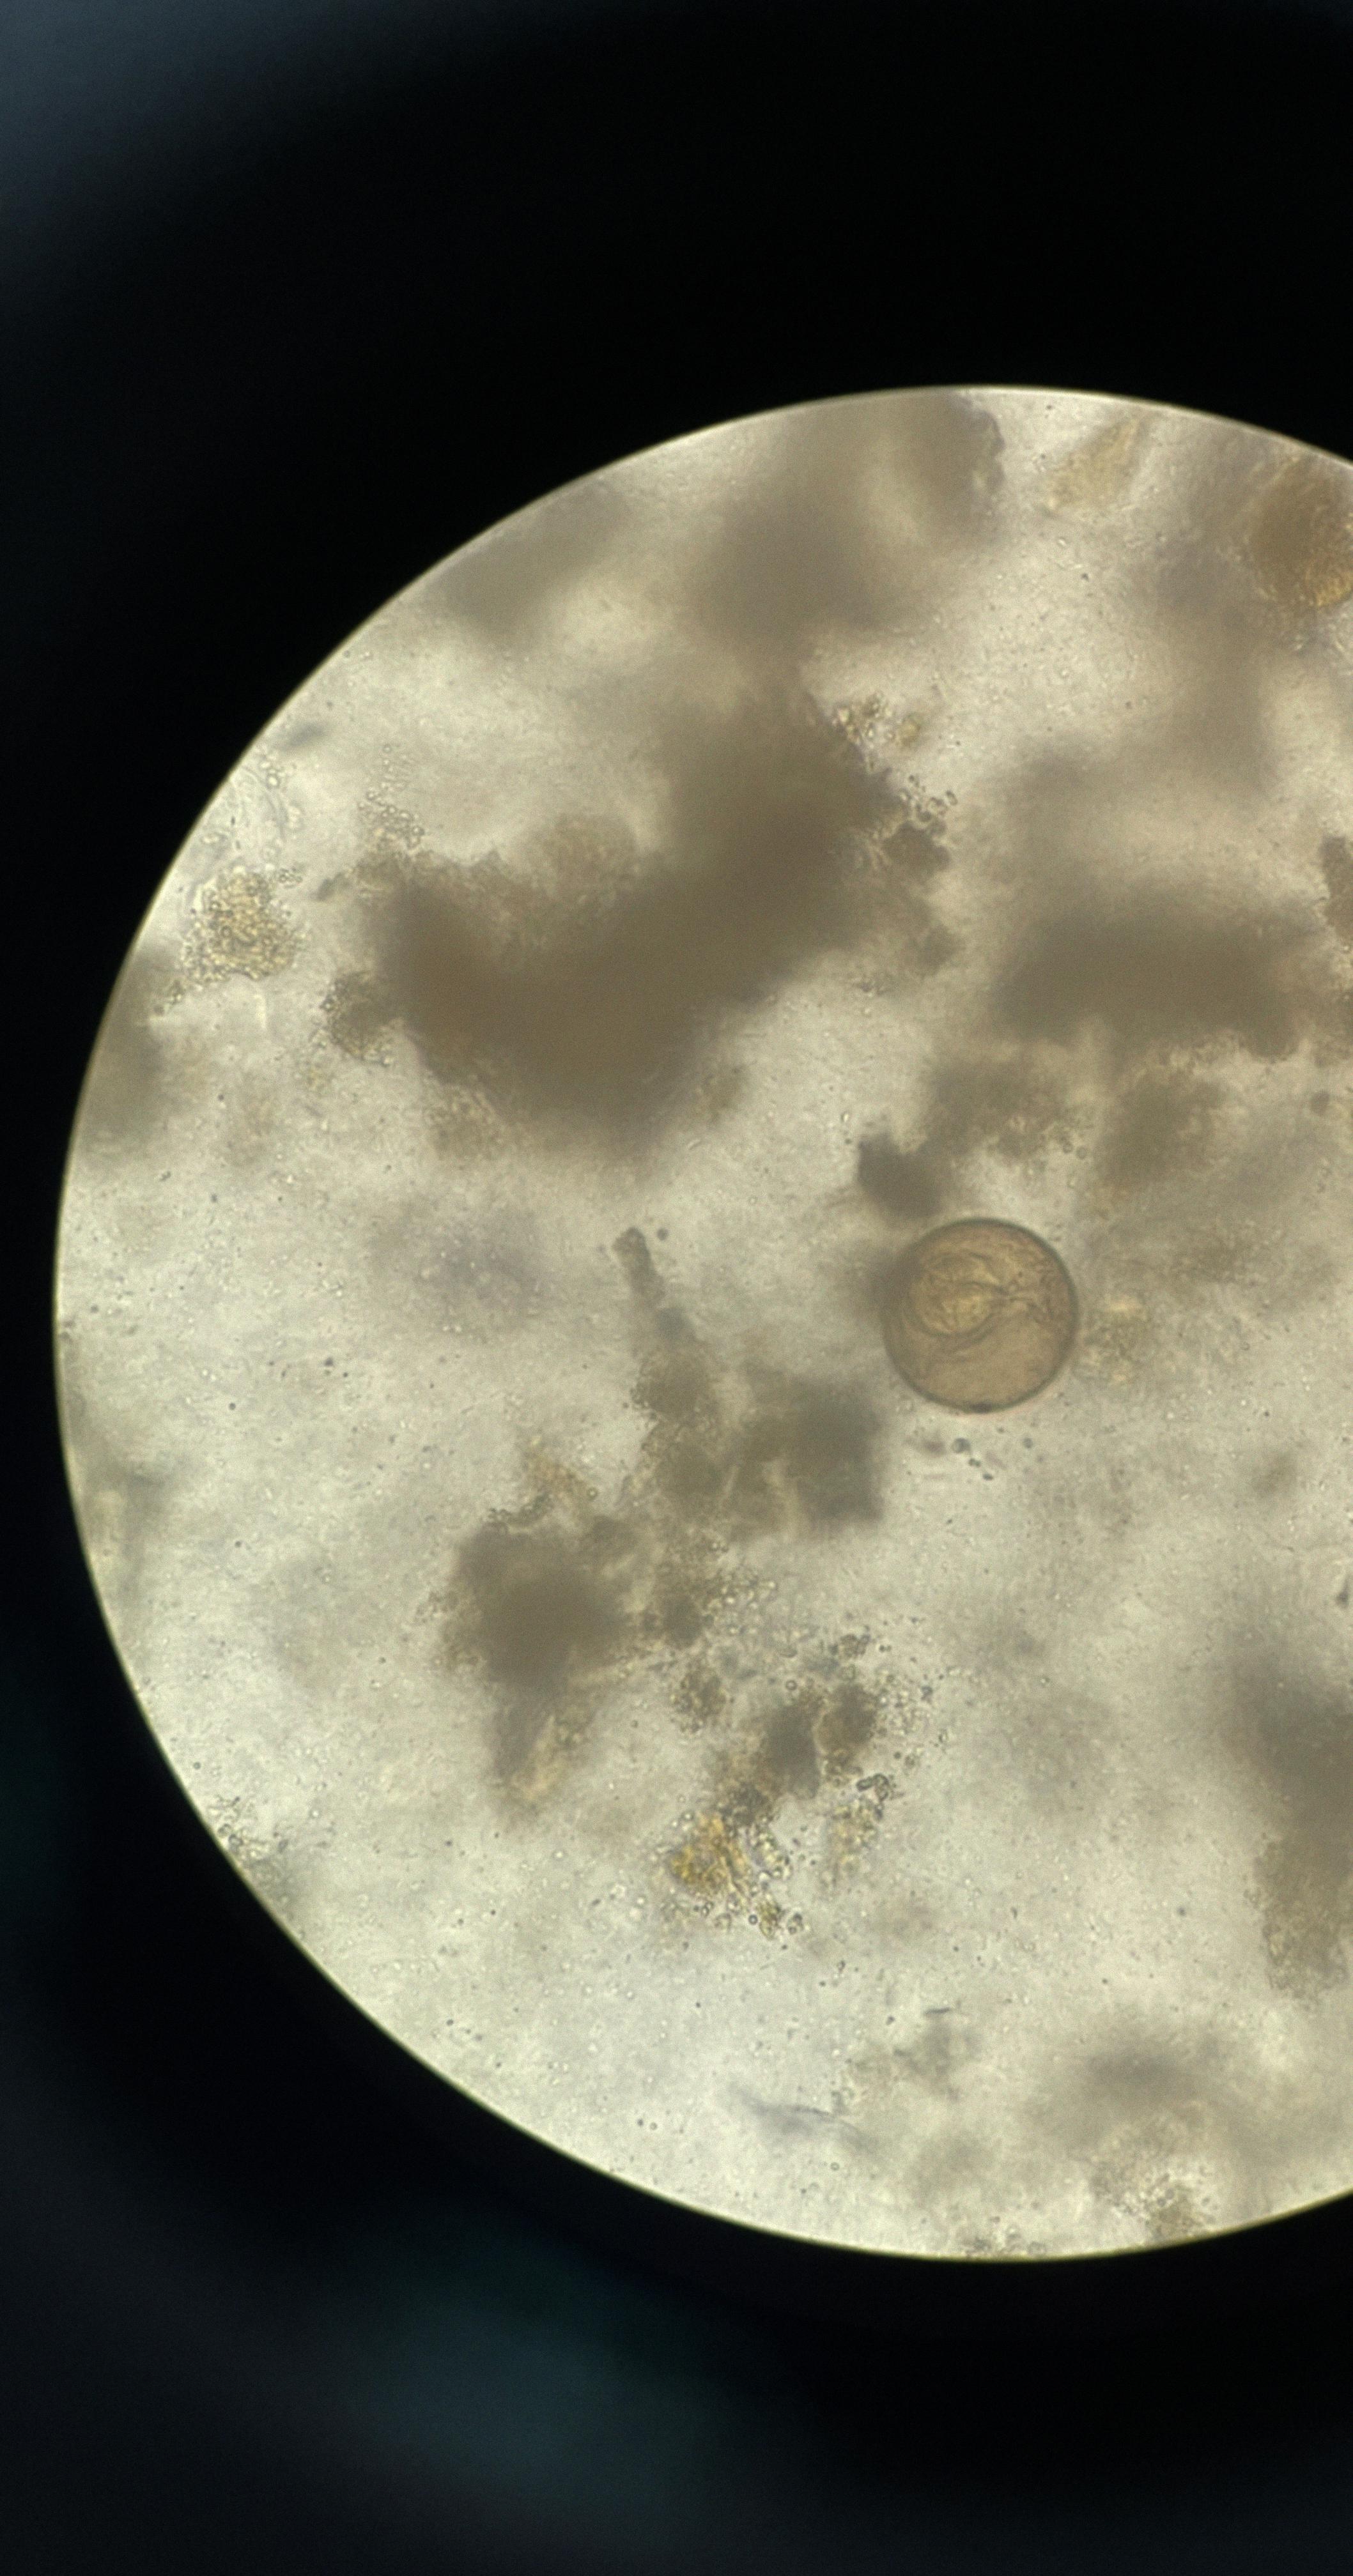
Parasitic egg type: Hymenolepis diminuta